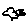
Label: bird